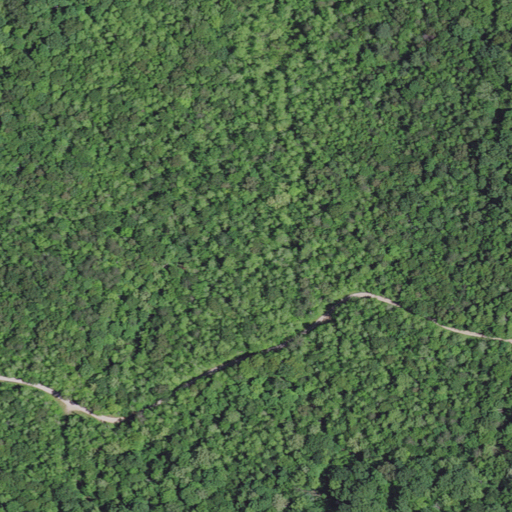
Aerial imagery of valley in Kentucky named Lovitt Hollow containing deciduous forest, mixed forest, and open development